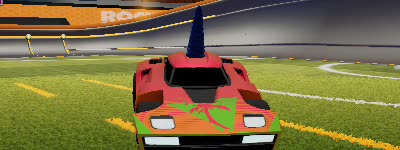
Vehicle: breakout